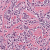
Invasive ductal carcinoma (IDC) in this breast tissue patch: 1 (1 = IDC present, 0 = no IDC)